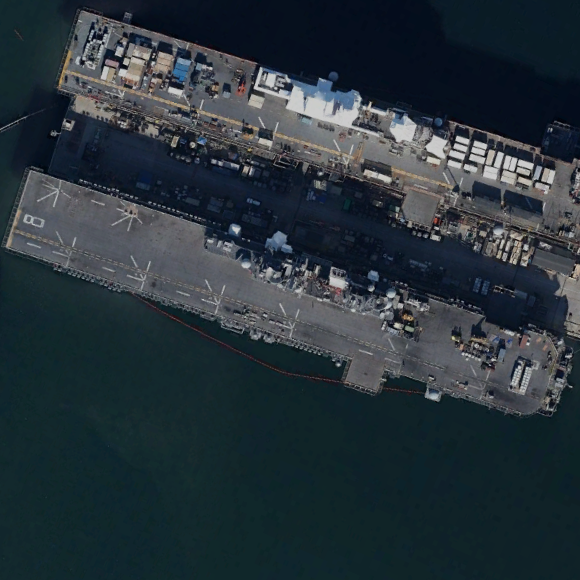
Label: assault